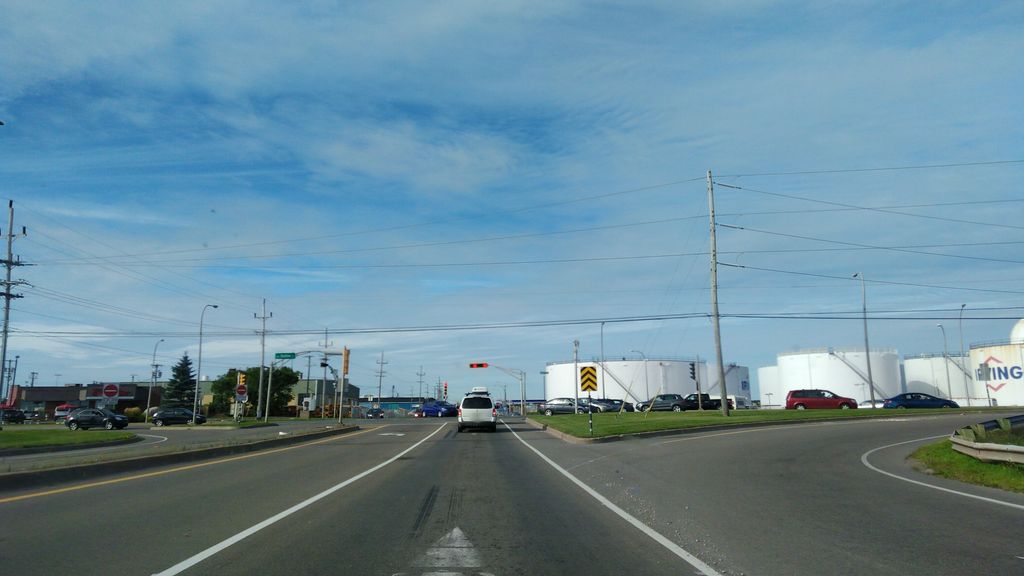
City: charlottetown